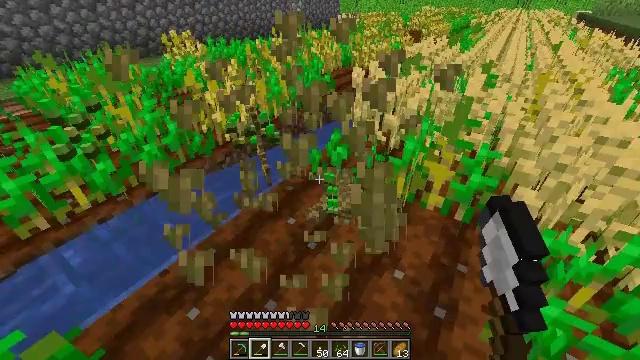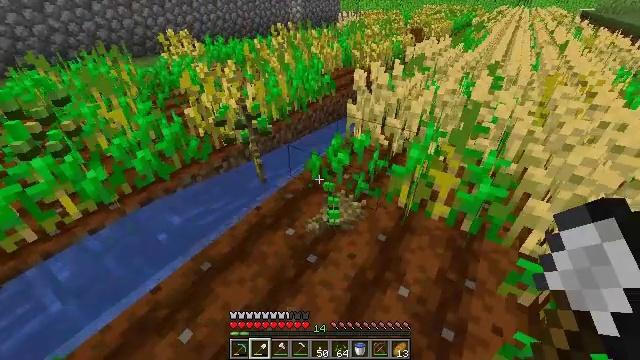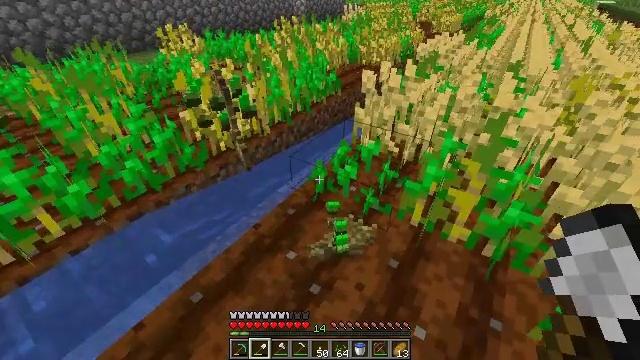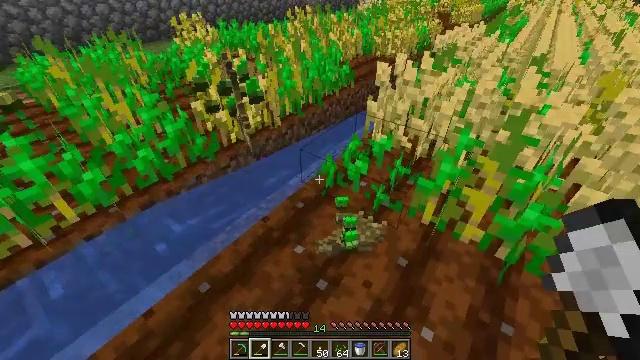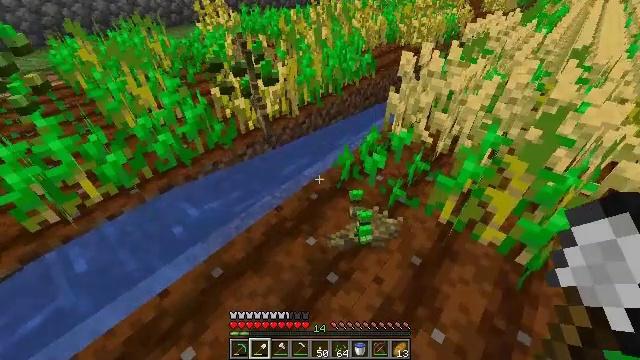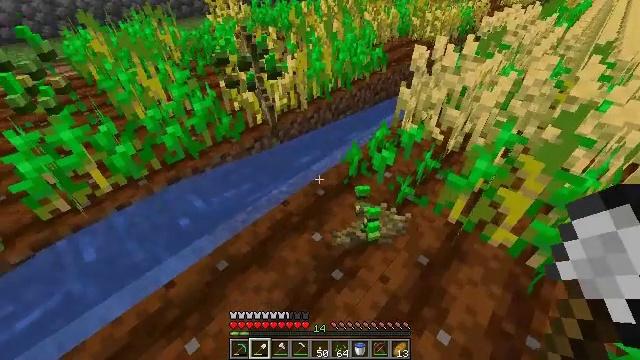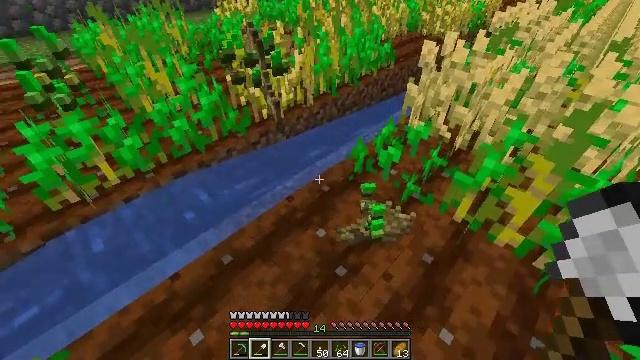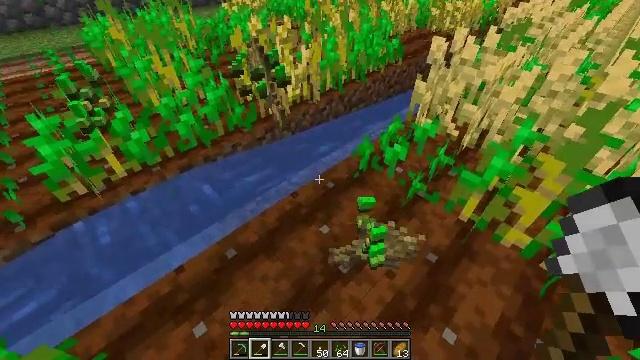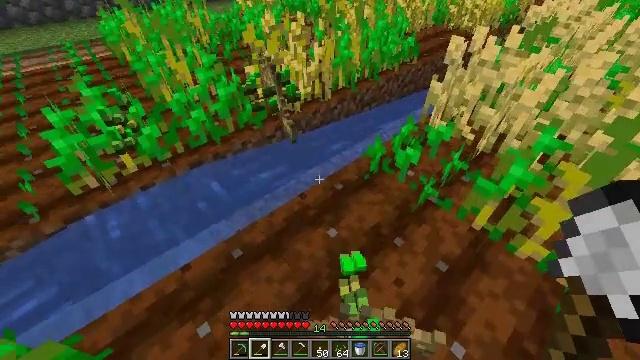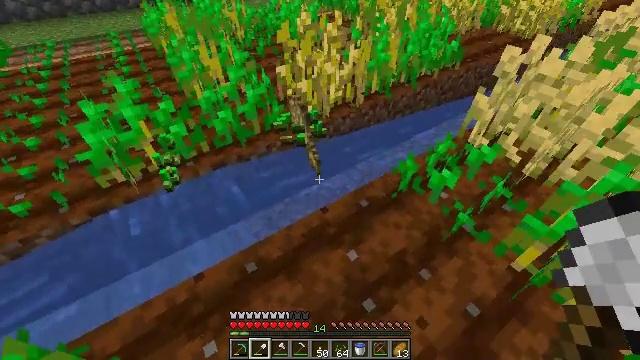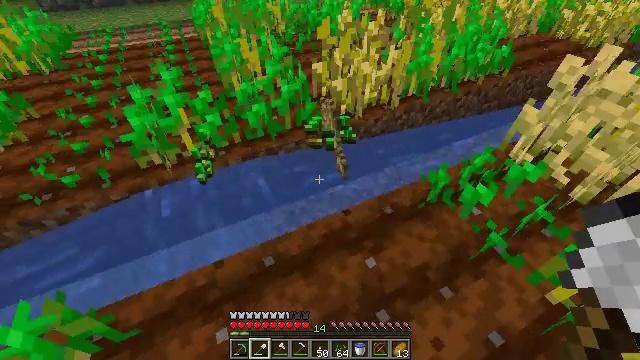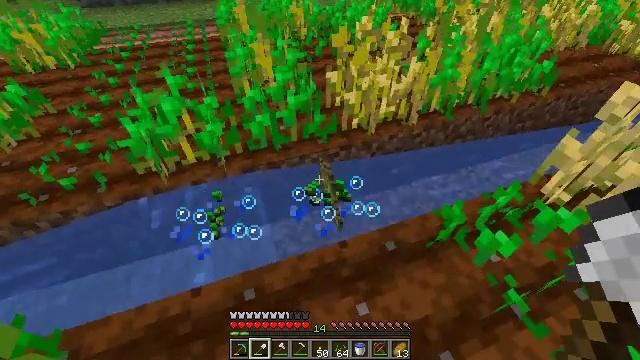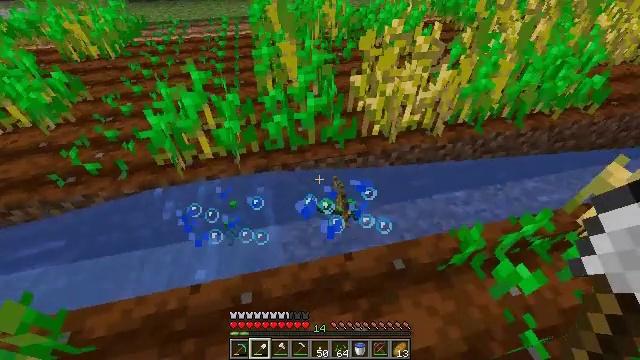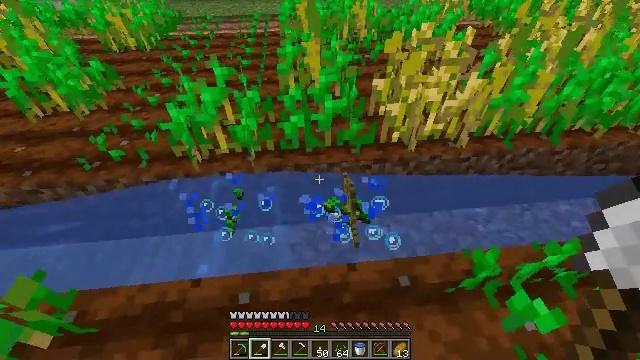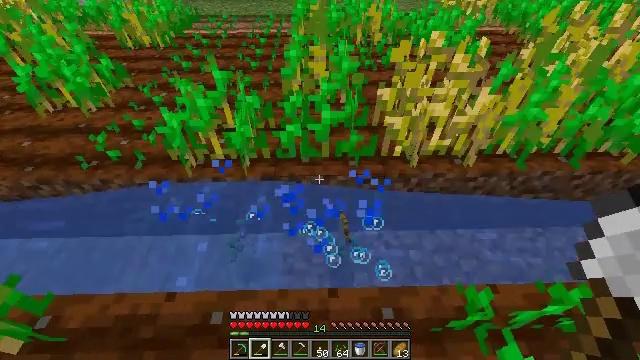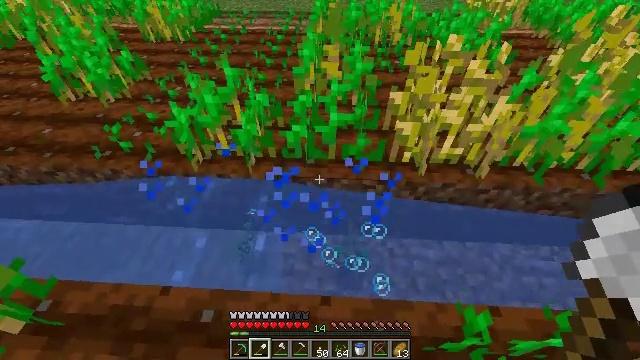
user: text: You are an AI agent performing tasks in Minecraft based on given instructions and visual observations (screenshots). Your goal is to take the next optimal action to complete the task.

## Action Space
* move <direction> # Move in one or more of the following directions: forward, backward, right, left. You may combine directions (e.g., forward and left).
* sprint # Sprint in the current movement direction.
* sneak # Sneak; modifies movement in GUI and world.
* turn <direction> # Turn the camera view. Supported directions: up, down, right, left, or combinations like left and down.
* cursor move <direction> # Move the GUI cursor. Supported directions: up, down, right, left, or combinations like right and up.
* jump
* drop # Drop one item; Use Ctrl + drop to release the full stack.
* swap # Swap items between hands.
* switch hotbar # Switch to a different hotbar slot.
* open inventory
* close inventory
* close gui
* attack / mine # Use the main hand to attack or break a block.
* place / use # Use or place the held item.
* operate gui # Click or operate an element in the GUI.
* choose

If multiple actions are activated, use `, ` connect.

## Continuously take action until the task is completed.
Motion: motion action
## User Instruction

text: Destroy the wheat to collect it.
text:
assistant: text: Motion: move forward
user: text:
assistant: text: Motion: turn down
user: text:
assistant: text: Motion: turn left and down
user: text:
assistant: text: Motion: turn left and down
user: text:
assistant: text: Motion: turn left and down
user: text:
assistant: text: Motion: turn left
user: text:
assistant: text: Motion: turn left
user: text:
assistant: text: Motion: move forward, turn left
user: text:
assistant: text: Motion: move forward, turn left
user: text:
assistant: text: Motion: move forward and move right, turn left
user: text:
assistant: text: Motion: move forward and move right, turn left
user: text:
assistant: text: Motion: move forward and move right, turn left
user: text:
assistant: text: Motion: move forward and move right, turn left
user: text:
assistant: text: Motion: turn left
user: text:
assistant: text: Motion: turn left
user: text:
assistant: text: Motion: turn left
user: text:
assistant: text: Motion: turn left
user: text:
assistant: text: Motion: turn left
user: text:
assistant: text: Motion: turn left
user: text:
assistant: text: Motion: turn left
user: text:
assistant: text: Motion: turn left
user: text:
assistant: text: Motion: turn left
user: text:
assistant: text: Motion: turn left
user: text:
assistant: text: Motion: turn left
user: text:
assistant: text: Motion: no_op
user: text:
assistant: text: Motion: move right, turn right
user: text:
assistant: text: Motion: move forward and move right, turn right and down
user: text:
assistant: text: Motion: move forward and move right, turn right and down
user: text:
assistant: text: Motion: move forward and move right, turn right
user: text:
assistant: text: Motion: move forward and move right, turn right